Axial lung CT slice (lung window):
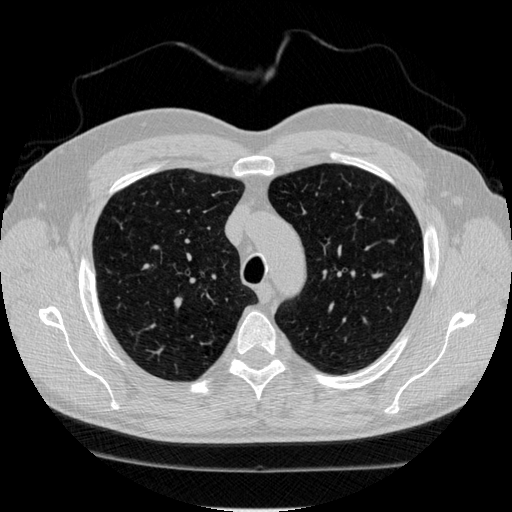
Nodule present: no